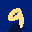
Label: 9